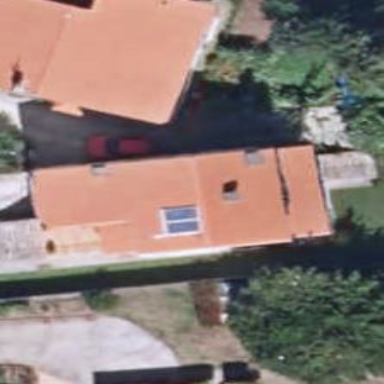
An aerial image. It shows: Simple and straightforward house.